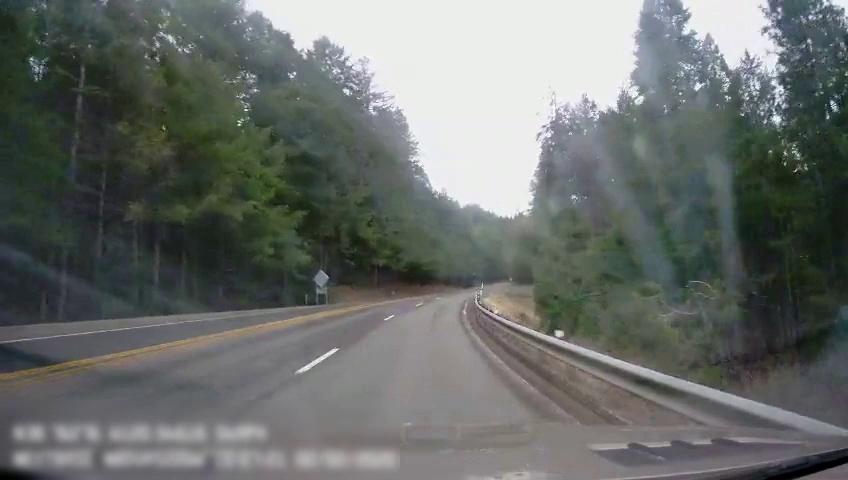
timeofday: Day
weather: Cloudy
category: Drivable Space
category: Lanes | Opposite Lane
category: Lanes | Opposite Lane
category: Lanes | Alternate Lane
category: Lanes | Current Lane
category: Lanes | Current Lane